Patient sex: F
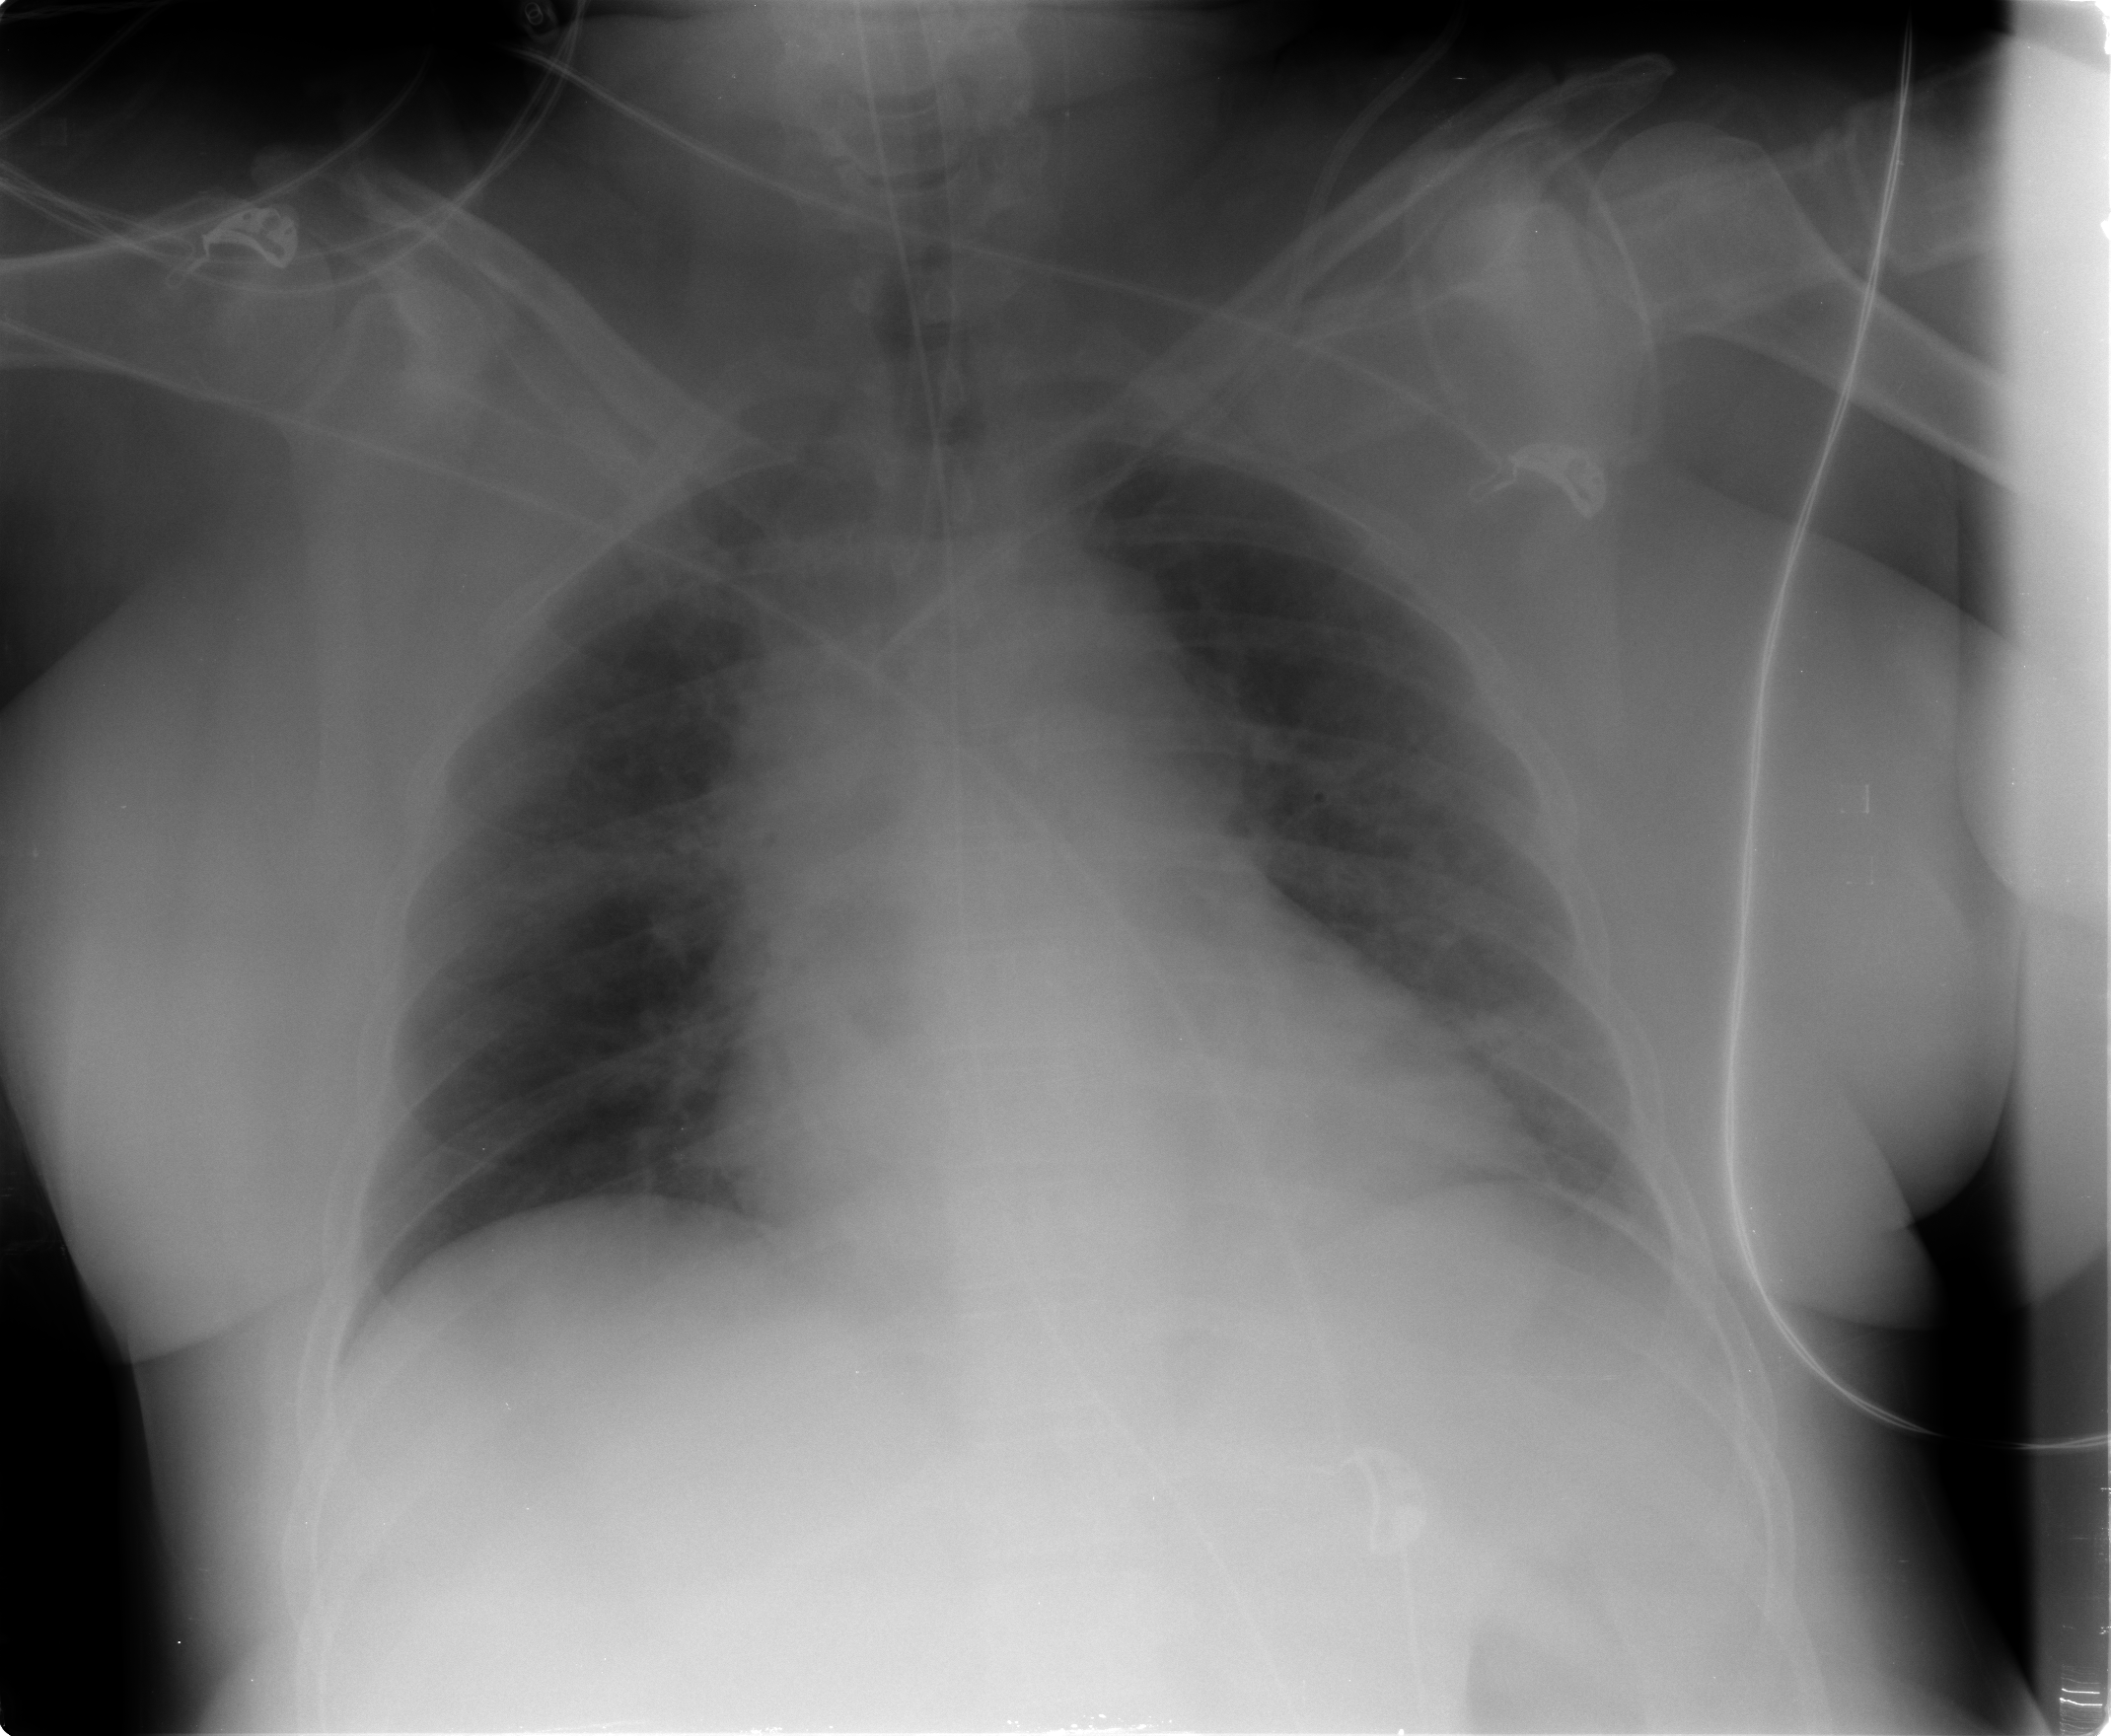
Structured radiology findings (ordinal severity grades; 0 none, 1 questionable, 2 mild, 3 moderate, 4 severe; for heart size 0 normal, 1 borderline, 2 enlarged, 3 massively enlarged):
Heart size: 2
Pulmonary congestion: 3
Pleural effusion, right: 0
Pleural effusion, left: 0
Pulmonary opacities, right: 2
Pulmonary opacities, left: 2
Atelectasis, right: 2
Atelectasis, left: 2